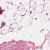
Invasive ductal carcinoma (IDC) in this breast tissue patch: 1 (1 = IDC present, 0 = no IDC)